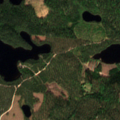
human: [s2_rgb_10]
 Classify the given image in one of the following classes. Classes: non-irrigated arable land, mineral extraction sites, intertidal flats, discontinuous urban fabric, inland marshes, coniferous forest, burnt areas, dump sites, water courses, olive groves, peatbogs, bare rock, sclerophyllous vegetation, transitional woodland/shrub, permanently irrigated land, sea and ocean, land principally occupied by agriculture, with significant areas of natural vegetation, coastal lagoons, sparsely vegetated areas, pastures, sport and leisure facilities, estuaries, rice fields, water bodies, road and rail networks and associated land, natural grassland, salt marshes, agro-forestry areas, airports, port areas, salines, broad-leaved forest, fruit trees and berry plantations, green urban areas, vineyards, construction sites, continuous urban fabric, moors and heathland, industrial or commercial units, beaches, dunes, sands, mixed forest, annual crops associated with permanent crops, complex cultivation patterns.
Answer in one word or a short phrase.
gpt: coniferous forest, water bodies